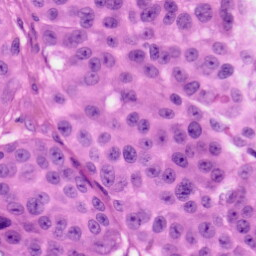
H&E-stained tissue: Skin